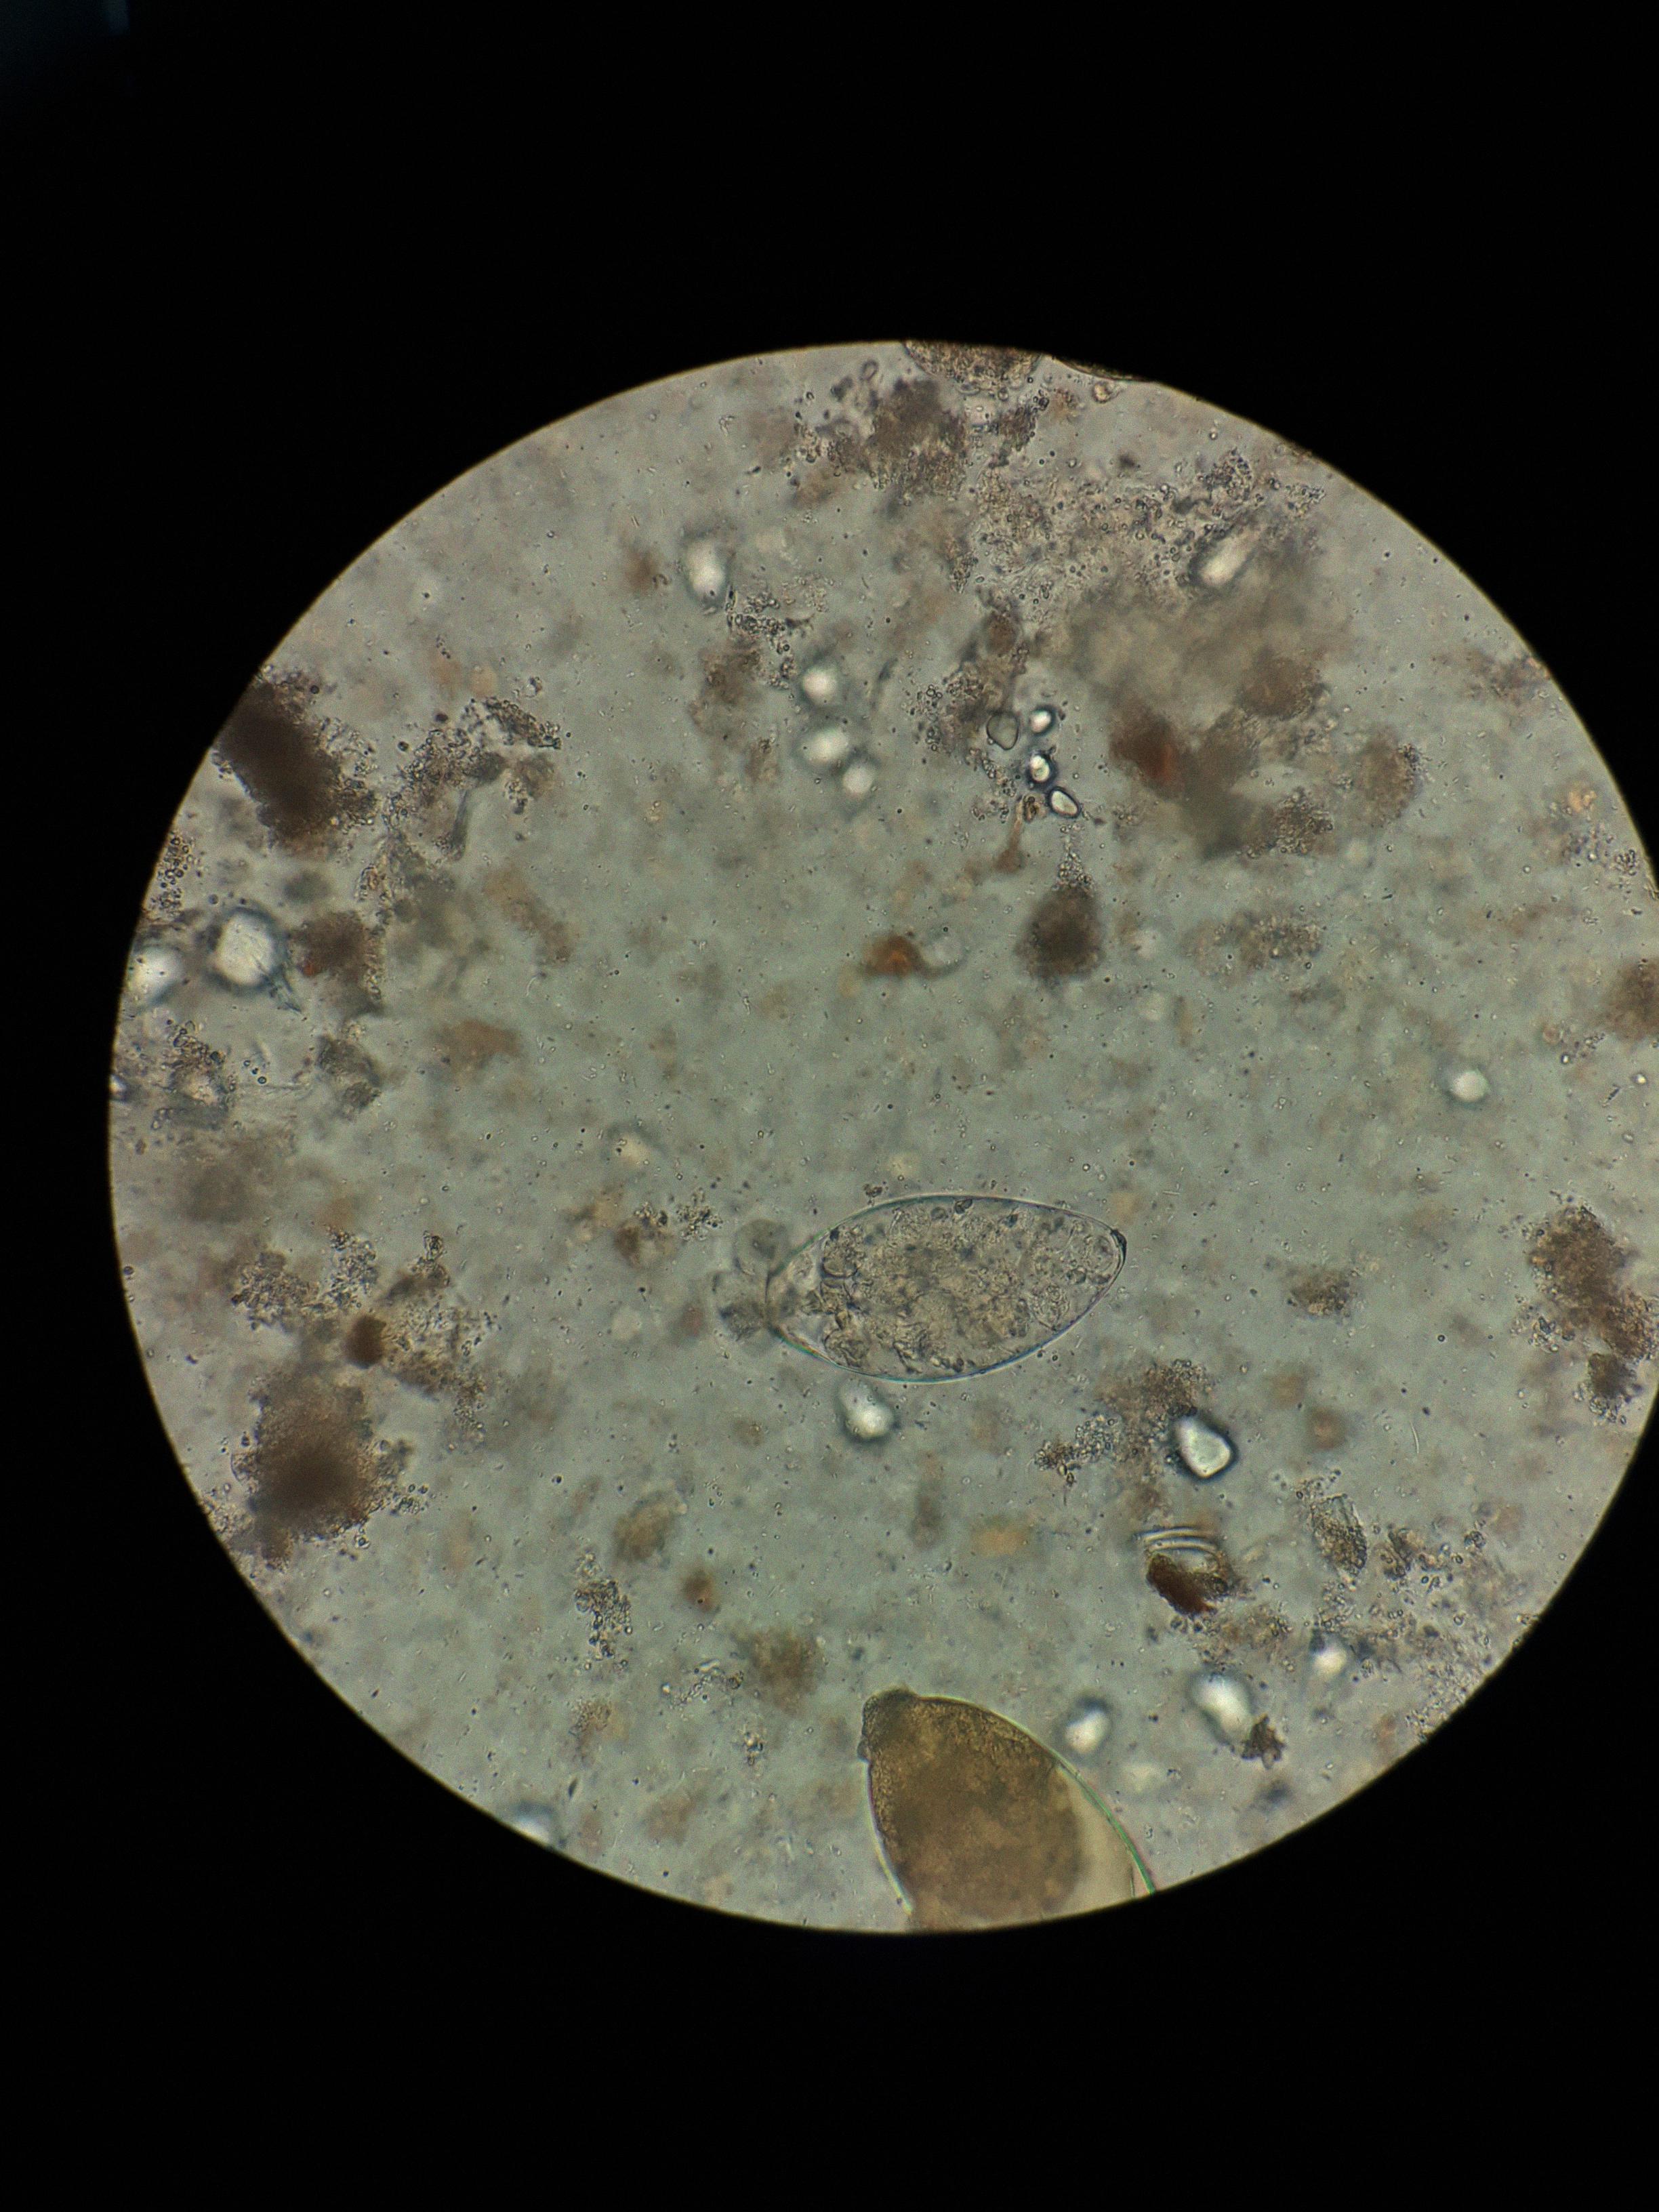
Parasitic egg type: Fasciolopsis buski